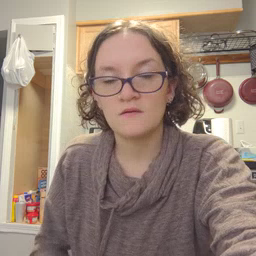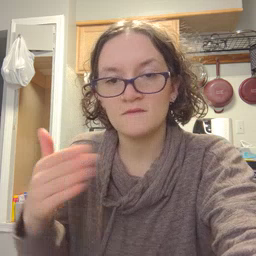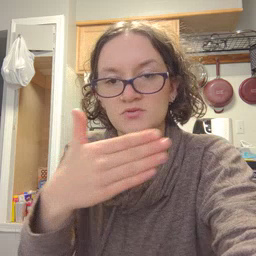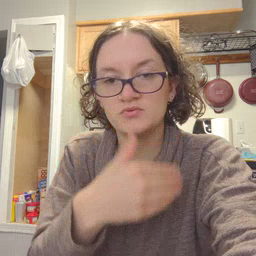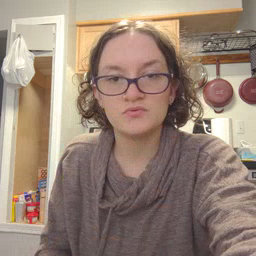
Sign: fish